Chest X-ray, PA view. Patient: 47 years old, sex F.
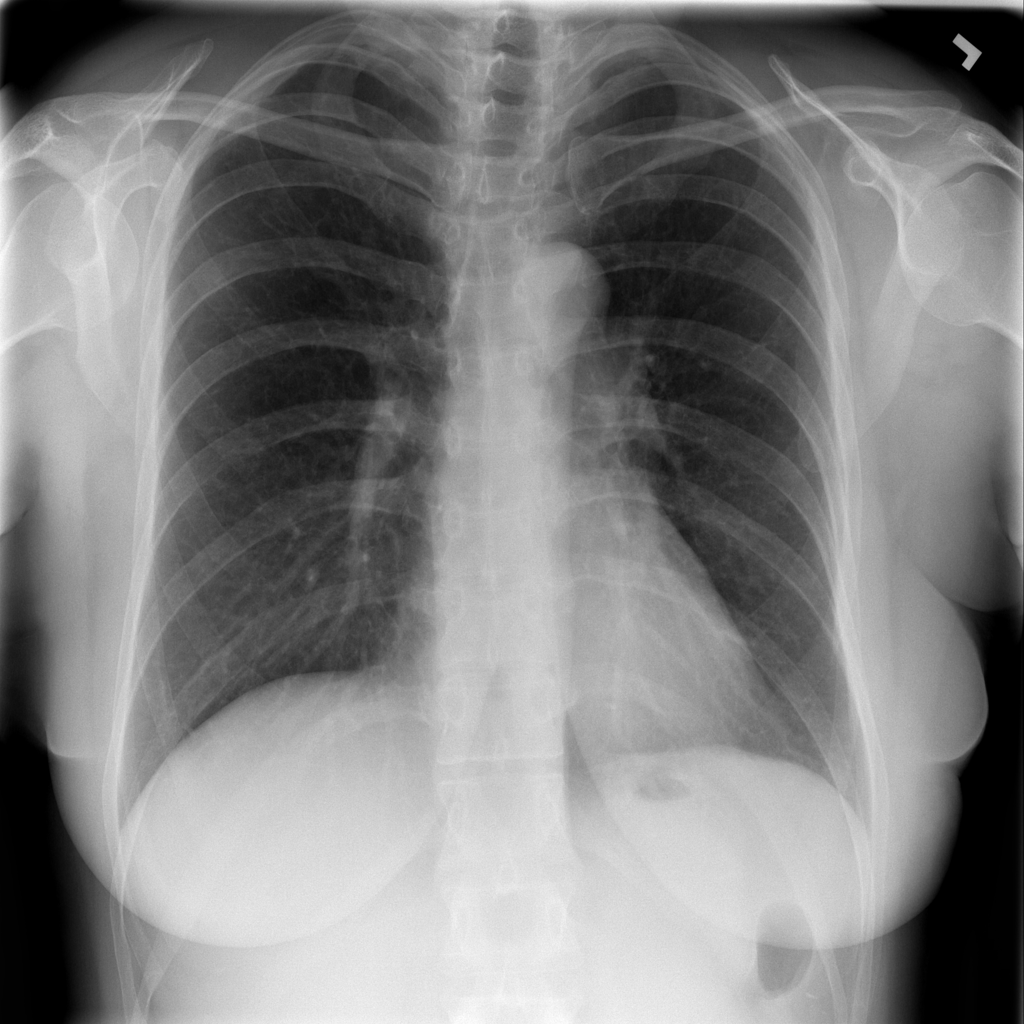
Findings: No Finding